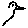
Label: bird